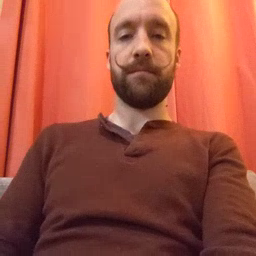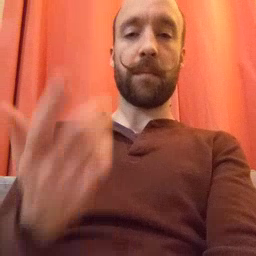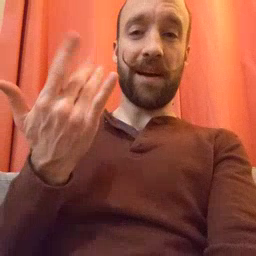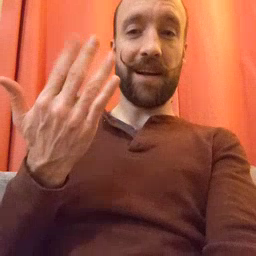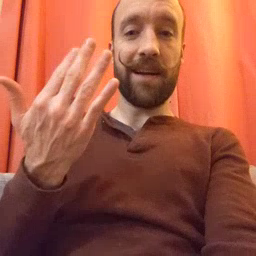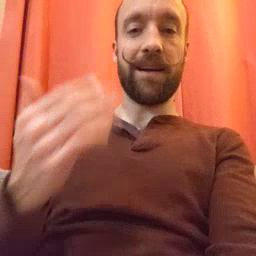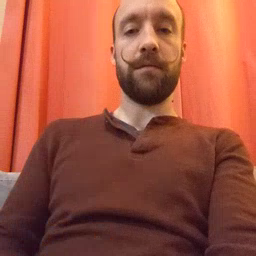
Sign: wait